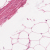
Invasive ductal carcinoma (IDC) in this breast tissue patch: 0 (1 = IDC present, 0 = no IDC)